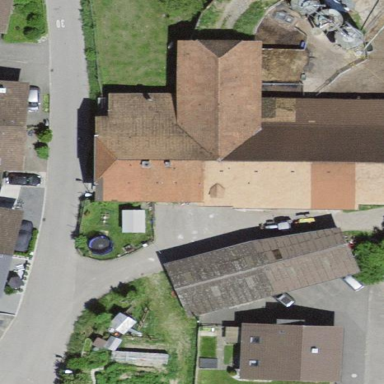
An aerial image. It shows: Farm building.